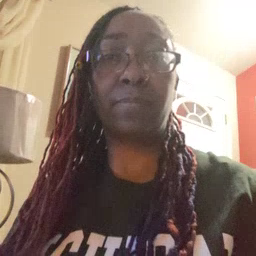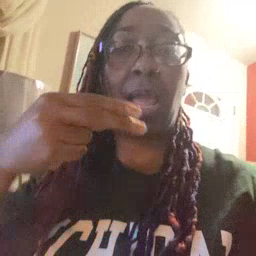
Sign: high